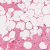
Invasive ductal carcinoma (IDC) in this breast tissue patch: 0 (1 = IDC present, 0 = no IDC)